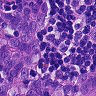
Metastatic tissue present: yes